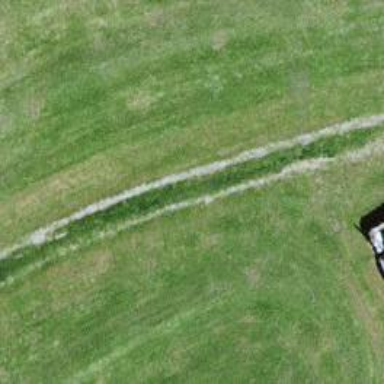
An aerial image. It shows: Grass track road with grade3 tracktype.